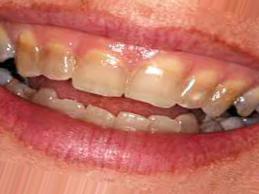
Condition: Tooth Discoloration